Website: lowes
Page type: address-validator
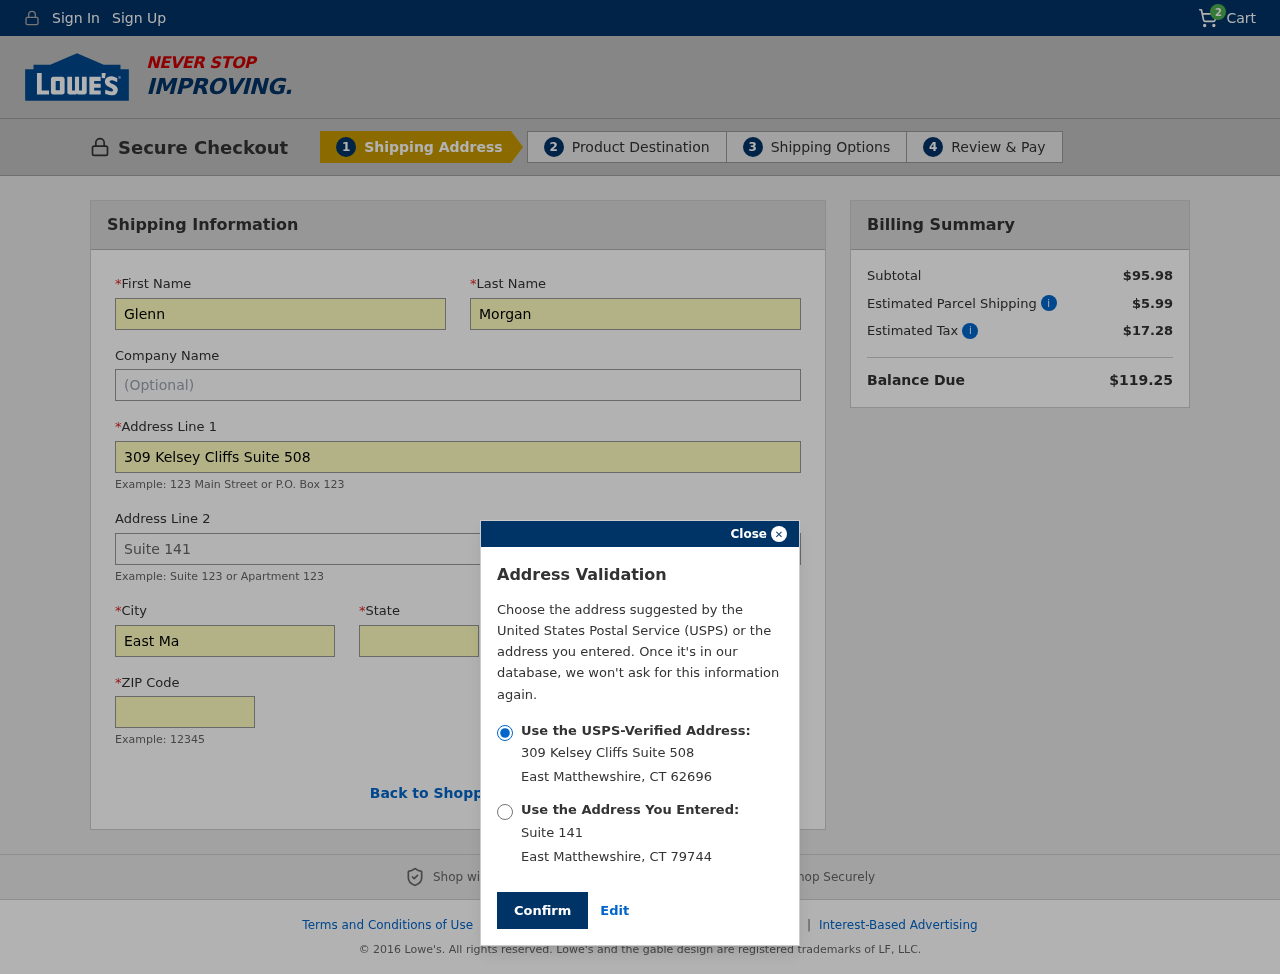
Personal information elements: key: PII_CITY
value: East Matthewshire
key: PII_FIRSTNAME
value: Glenn
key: PII_LASTNAME
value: Morgan
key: PII_POSTCODE
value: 62696
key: PII_POSTCODE2
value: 79744
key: PII_STATE
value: Connecticut
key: PII_STATE_ABBR
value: CT
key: PII_STREET
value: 309 Kelsey Cliffs Suite 508
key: PII_STREET2
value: Suite 141
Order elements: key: ORDER_NUM_ITEMS
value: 2
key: ORDER_SUBTOTAL
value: $95.98
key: ORDER_SHIPPING_COST
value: $5.99
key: ORDER_TAX
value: $17.28
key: ORDER_TOTAL
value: $119.25